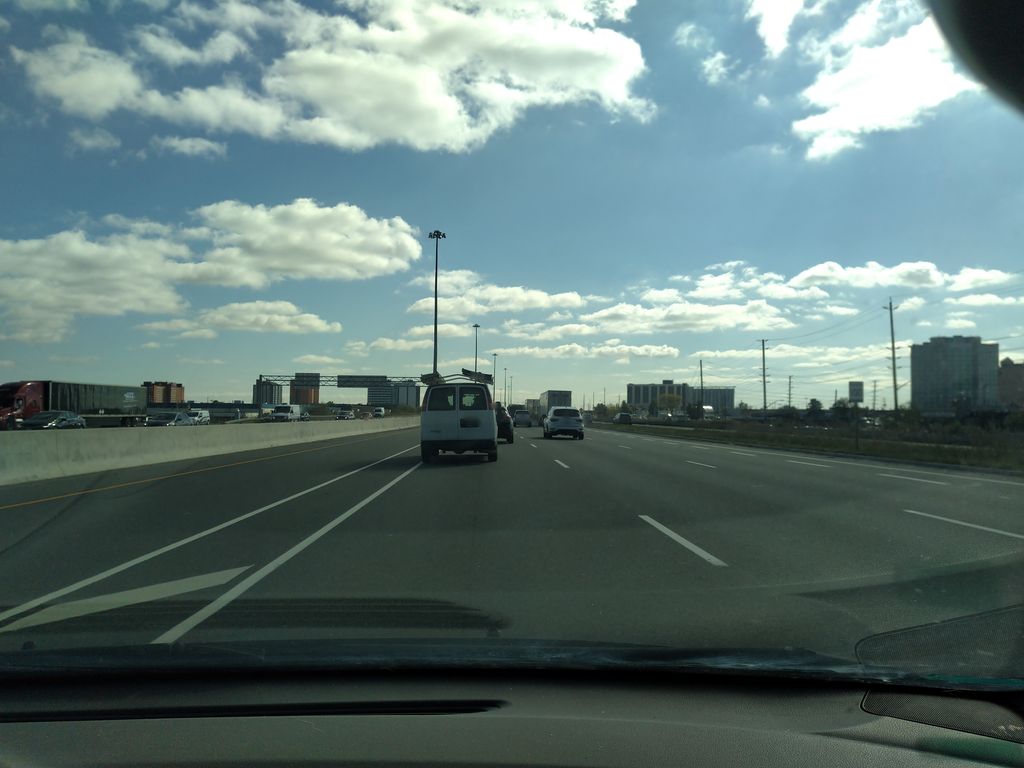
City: toronto